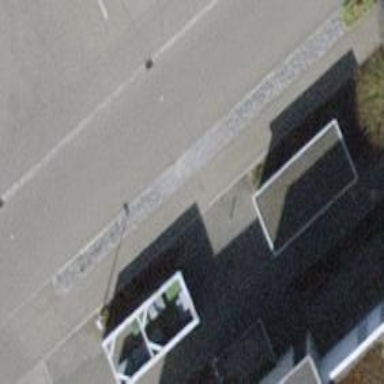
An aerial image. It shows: Bollard.